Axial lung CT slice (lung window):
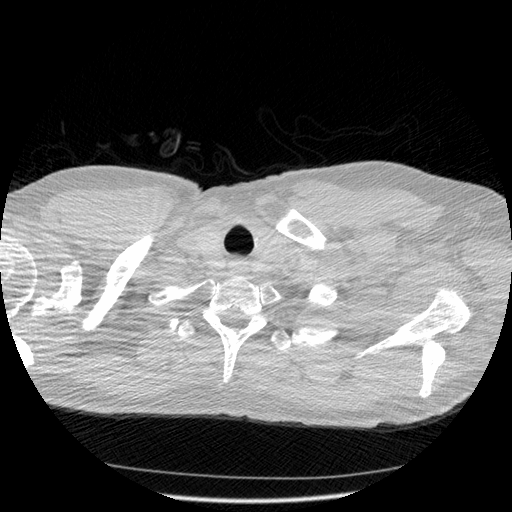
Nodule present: no